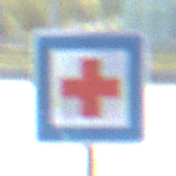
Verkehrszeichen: ErsteHilfe
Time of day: SunriseSunset
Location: Outdoor (Urban)
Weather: Clear
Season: NotSpecified
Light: Natural